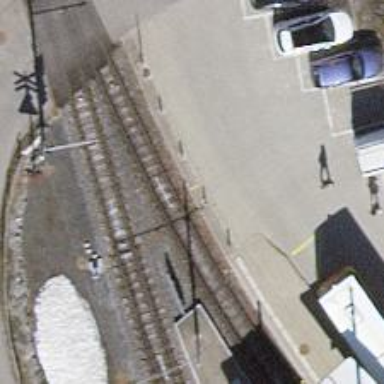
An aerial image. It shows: Narrow-gauge railway with electrified contact line.